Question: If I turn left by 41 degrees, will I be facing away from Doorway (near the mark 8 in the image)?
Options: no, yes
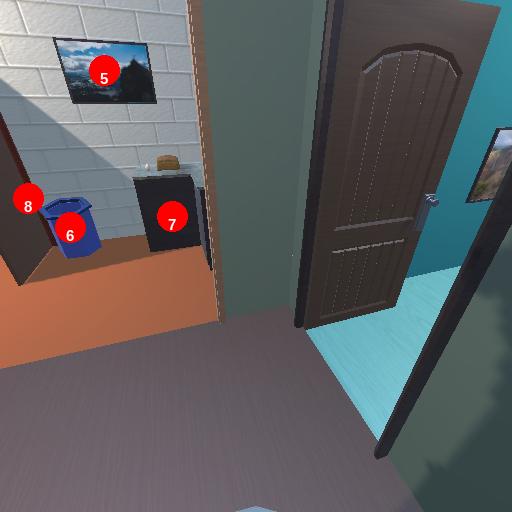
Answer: no